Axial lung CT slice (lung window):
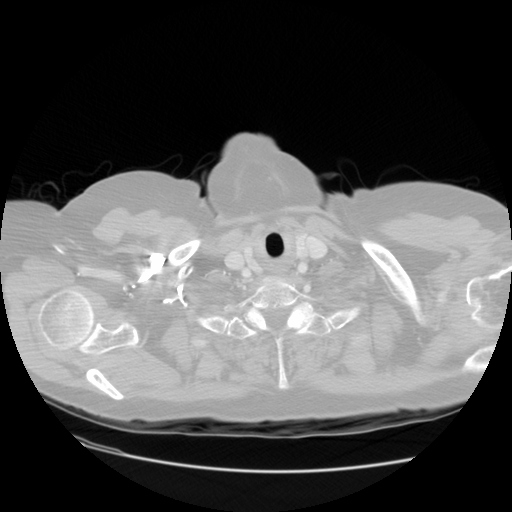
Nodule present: no